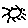
Label: sun